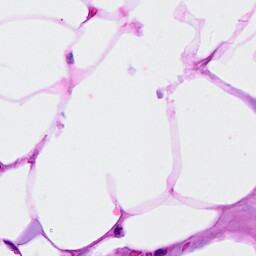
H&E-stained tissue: Breast